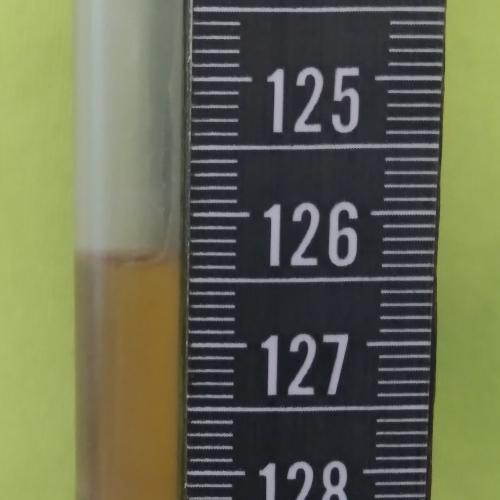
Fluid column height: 126.3 cm